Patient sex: M
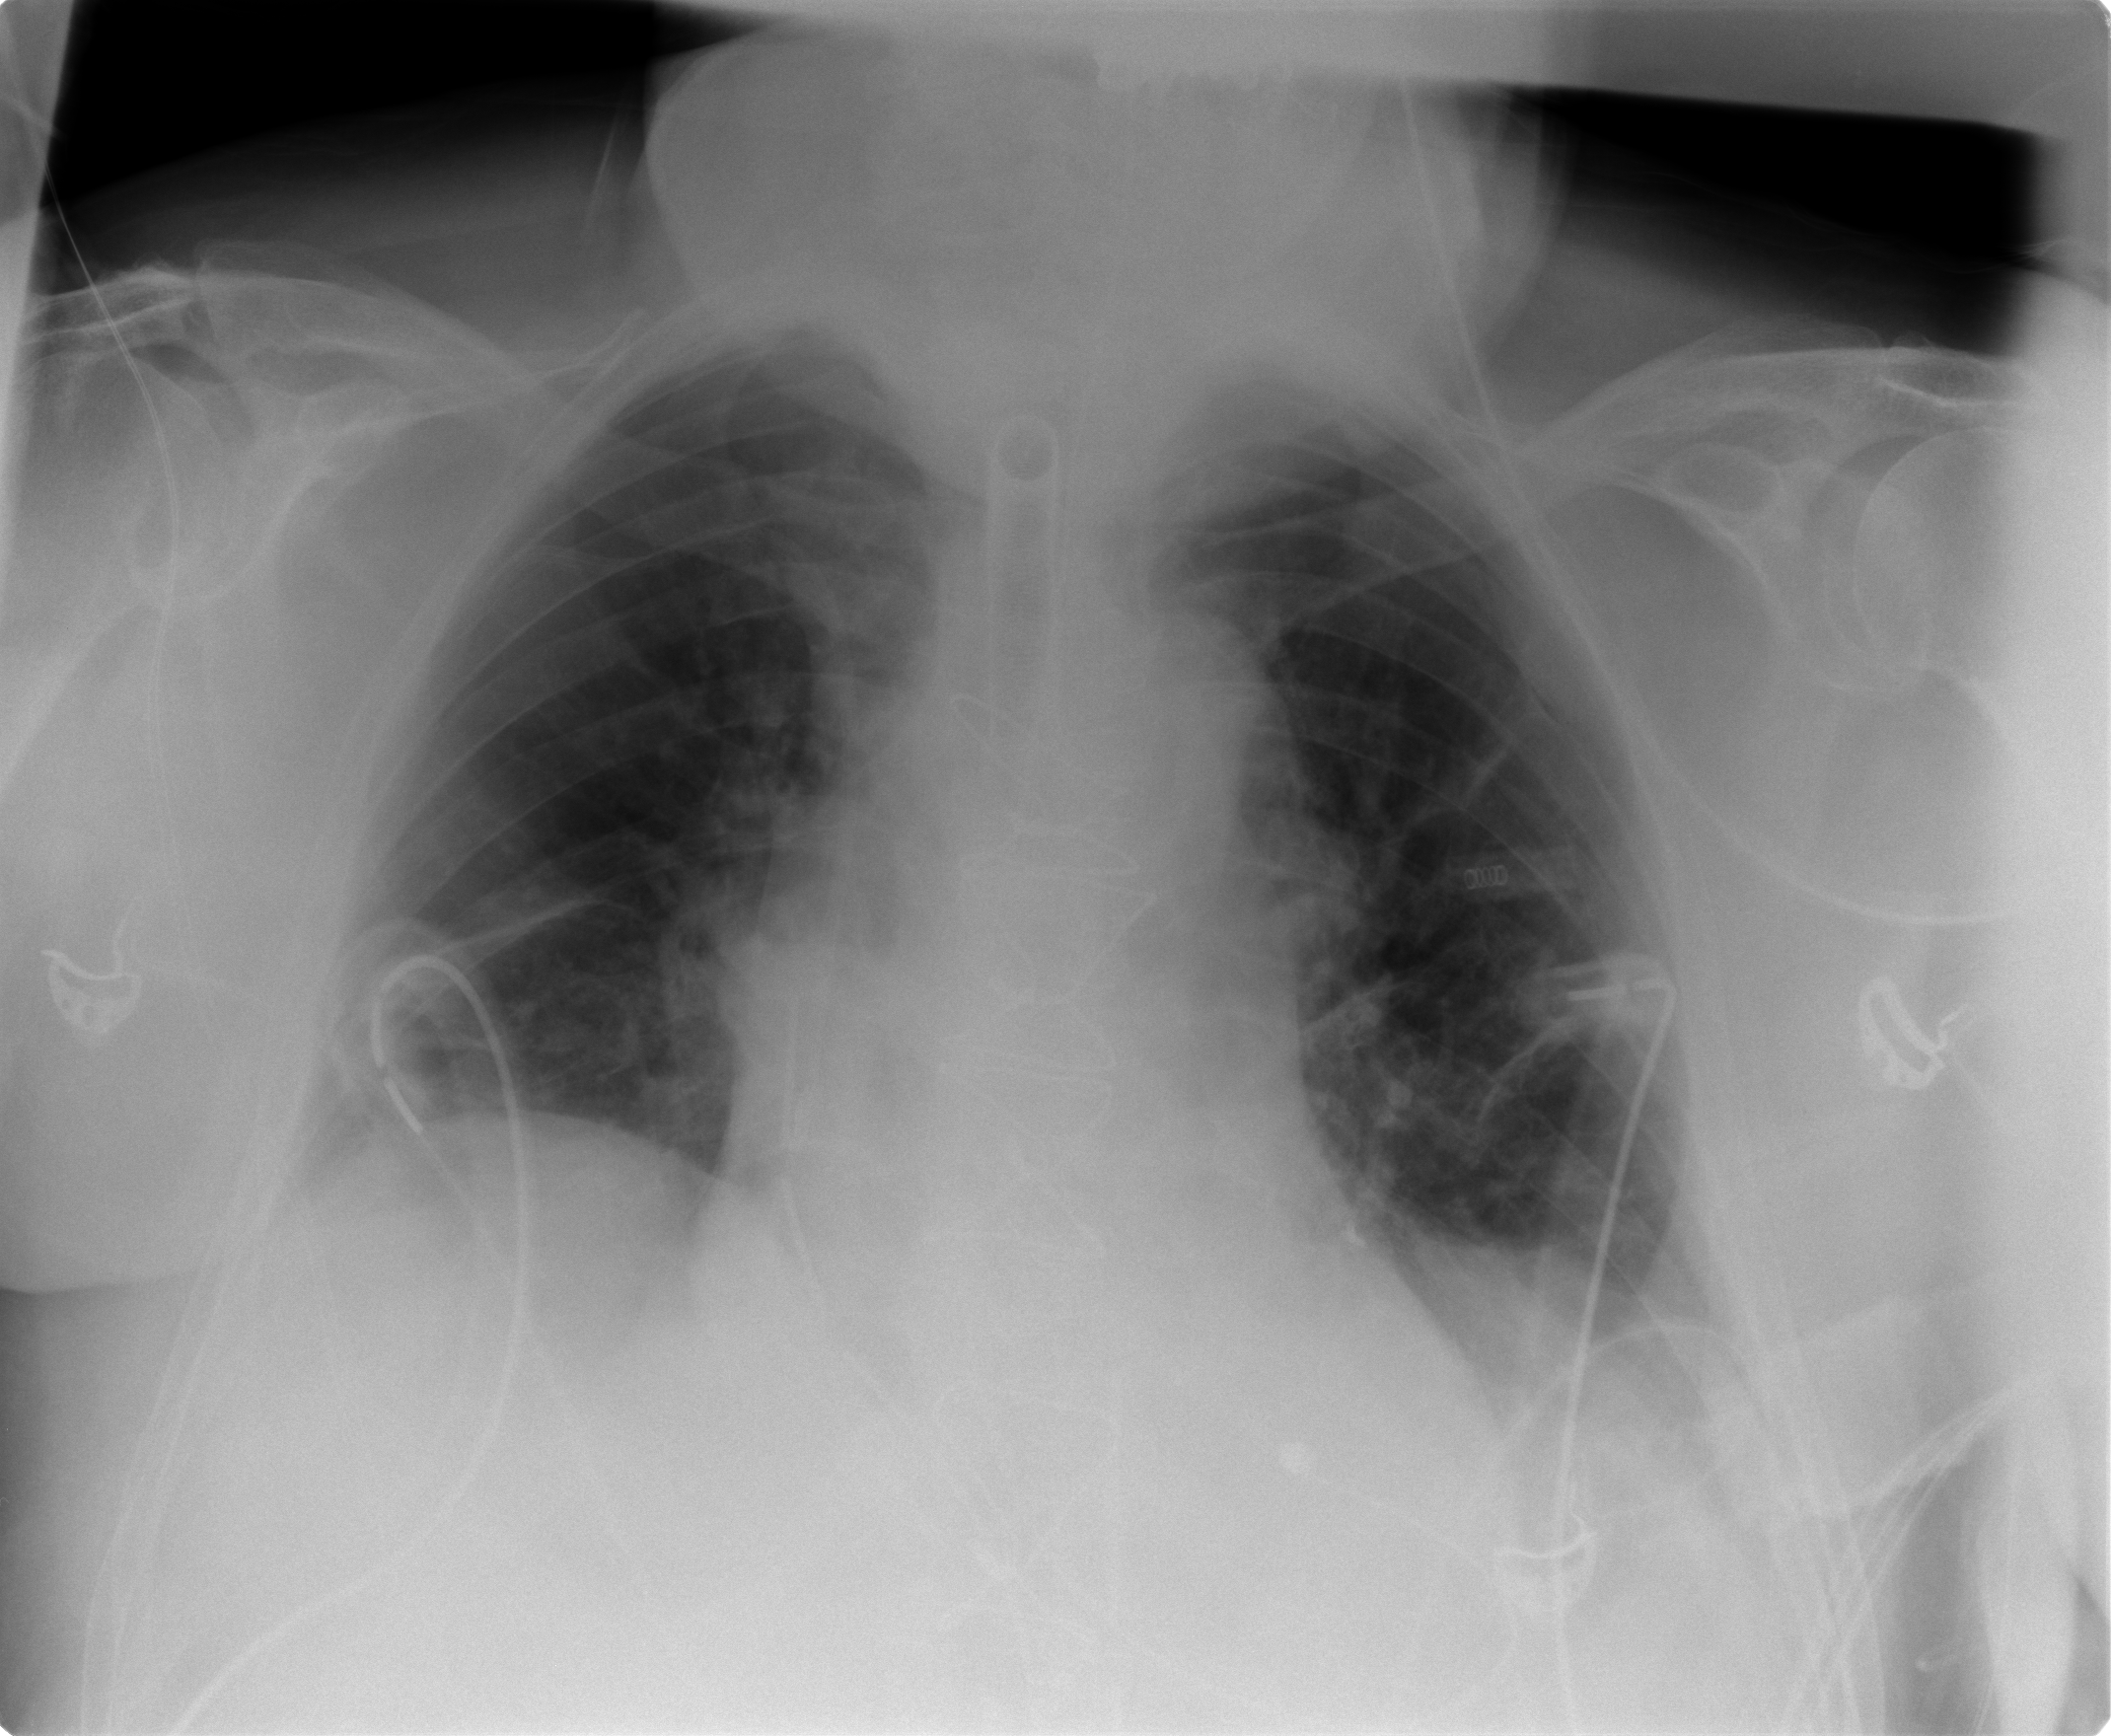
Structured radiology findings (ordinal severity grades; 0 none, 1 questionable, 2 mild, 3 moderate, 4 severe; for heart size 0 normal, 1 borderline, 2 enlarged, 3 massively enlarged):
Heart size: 0
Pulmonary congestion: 1
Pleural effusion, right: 0
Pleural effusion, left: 1
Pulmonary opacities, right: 0
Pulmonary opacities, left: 0
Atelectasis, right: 1
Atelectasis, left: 2